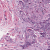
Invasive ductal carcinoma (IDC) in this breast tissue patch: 1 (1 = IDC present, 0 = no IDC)